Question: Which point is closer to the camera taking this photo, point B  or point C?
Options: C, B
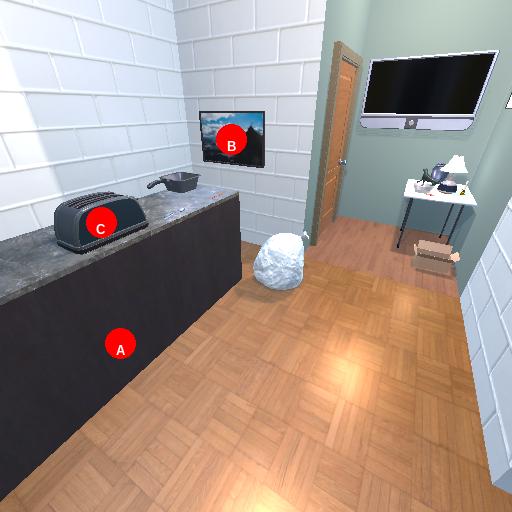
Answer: C